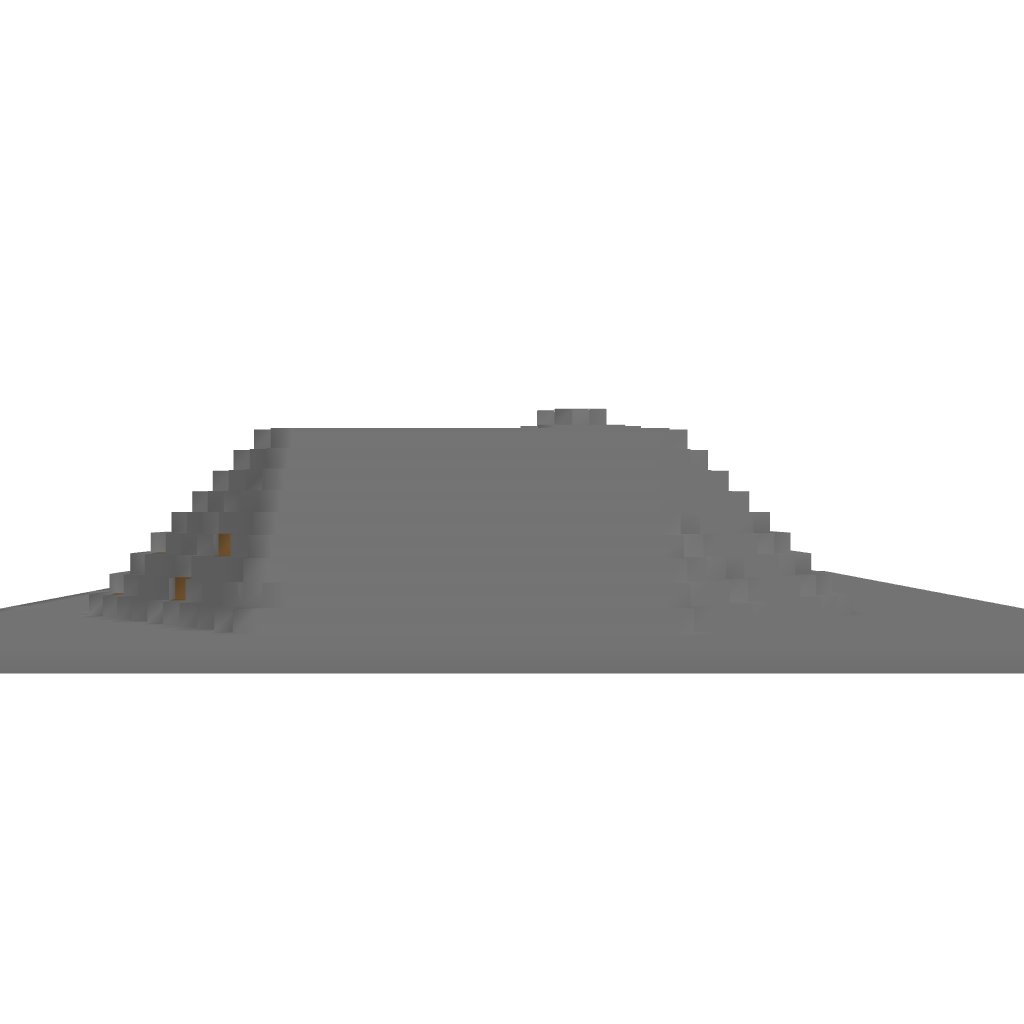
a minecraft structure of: The Bunker bad low quality